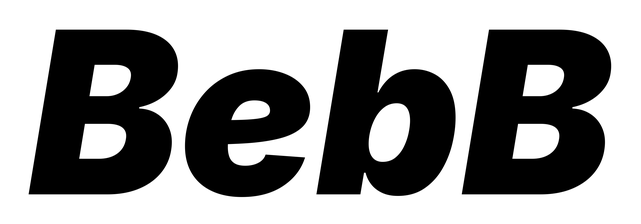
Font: Inter-Italic_Black_Italic